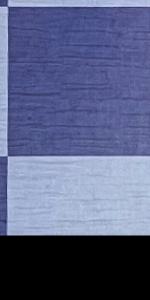
Label: Empty